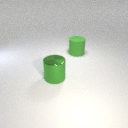
large green metal cylinder to the left of large green rubber cylinder